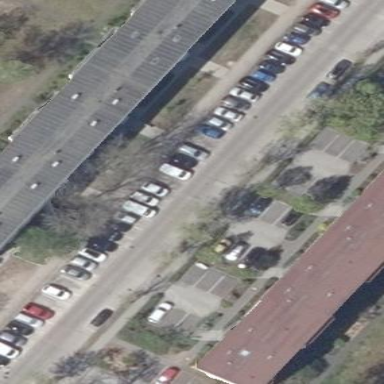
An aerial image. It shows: Parking area with concrete surface.